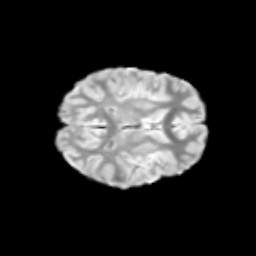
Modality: T2w
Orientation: axial
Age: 9
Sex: female
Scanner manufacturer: siemens
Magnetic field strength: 3 T
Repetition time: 3.8 s
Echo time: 0.07 s